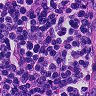
Metastatic tissue present: no